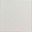
Piece: xx